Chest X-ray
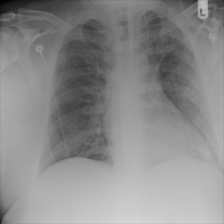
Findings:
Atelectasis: negative
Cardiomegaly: negative
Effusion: negative
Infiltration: negative
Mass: negative
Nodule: negative
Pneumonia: negative
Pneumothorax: negative
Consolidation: negative
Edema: negative
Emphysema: negative
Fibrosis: negative
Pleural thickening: negative
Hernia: negative